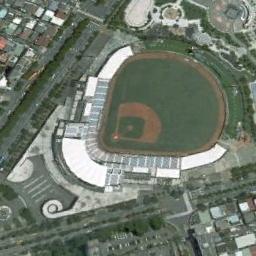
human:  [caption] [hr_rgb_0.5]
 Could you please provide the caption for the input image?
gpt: The fan-shaped stadium is built in the middle of the residential area and there is a lot of vegetation nearby .

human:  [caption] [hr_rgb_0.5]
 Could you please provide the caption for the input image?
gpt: Numerous buildings are next to the stadium .

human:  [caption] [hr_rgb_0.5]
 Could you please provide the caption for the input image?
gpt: The stadium is next to some buildings and trees .

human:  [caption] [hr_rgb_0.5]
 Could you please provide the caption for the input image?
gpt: There is a baseball field between the two roads .

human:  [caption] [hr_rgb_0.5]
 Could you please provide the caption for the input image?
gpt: There are many buildings and green trees around the stadium .